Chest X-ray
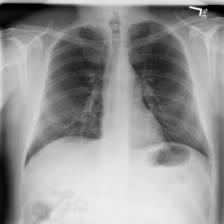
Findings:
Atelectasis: negative
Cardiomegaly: negative
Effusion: negative
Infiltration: negative
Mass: negative
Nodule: negative
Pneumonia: negative
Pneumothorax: negative
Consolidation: negative
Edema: negative
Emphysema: negative
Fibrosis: negative
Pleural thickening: negative
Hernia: negative